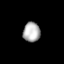
Tissue: lung
Cell type: Endothelial cells
Senescence score: 0.6423
Nuclear area (px): 329
Mean DAPI intensity: 176.532